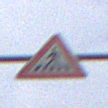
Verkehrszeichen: FussgaengerueberwegRechts
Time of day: Midday
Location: Outdoor (Suburban)
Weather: Overcast
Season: NotSpecified
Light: Natural